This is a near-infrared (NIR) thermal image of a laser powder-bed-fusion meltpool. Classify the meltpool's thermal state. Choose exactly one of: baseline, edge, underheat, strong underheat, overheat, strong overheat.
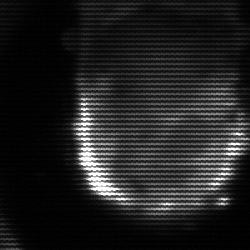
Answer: baseline